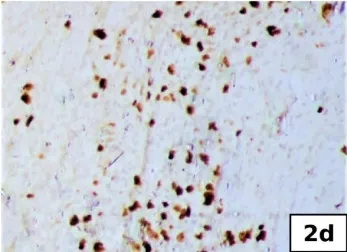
CD68, x100, d. Ki67, x100.
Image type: pathology (immunostaining)